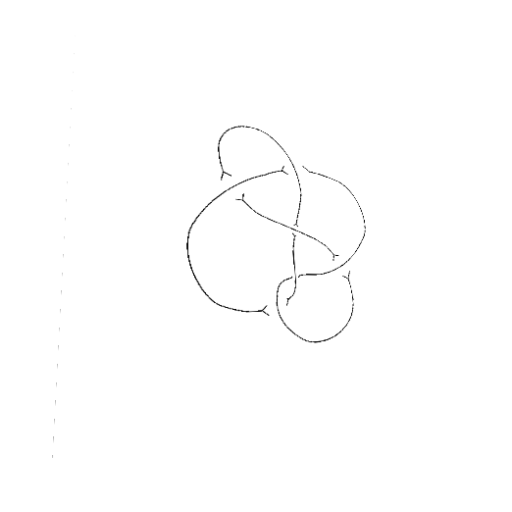
Crossing number: 6